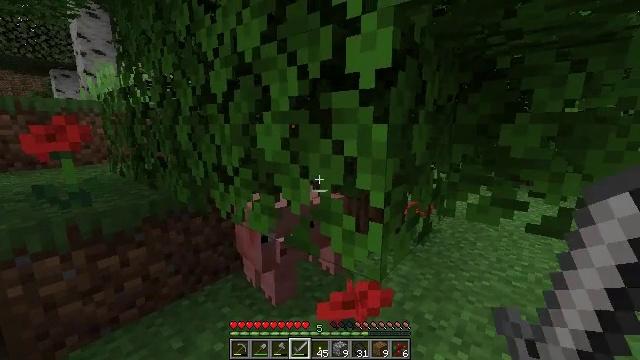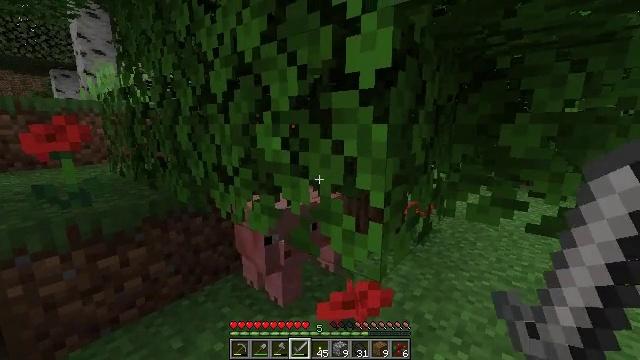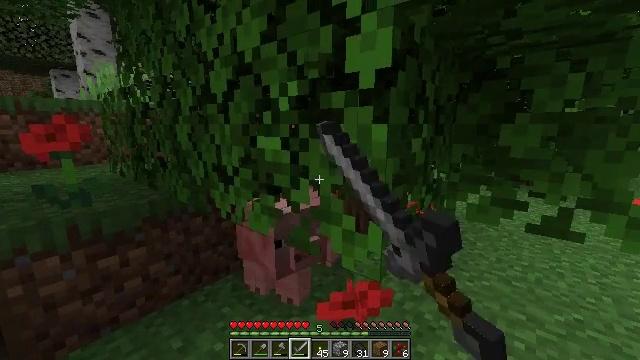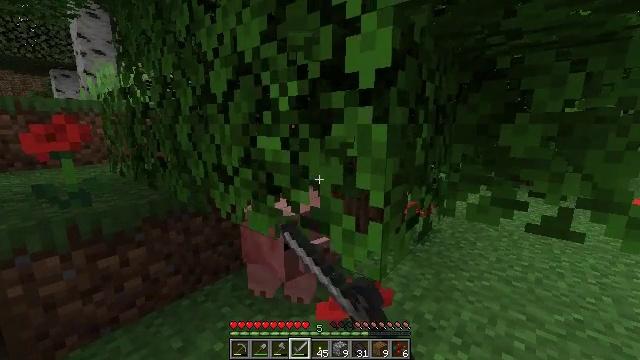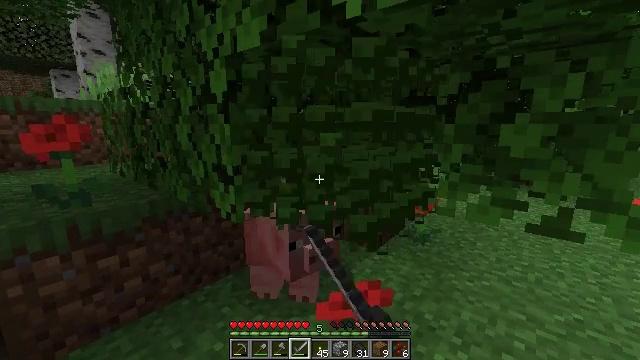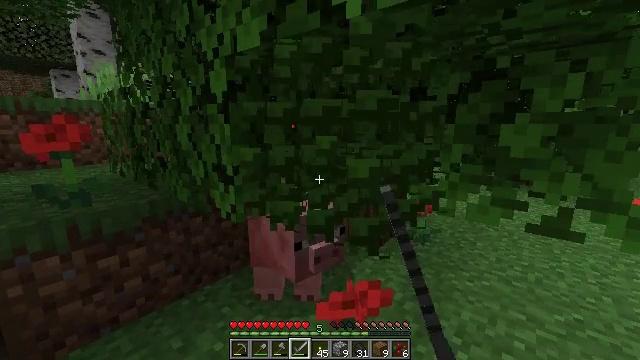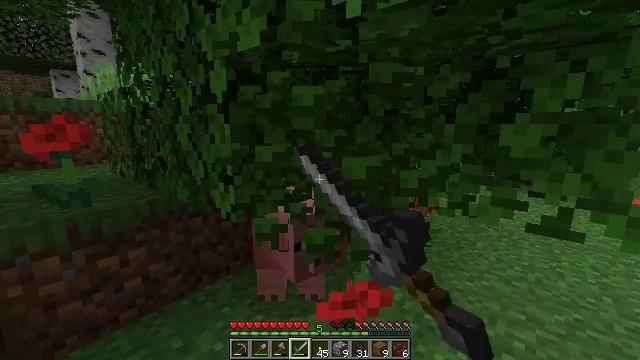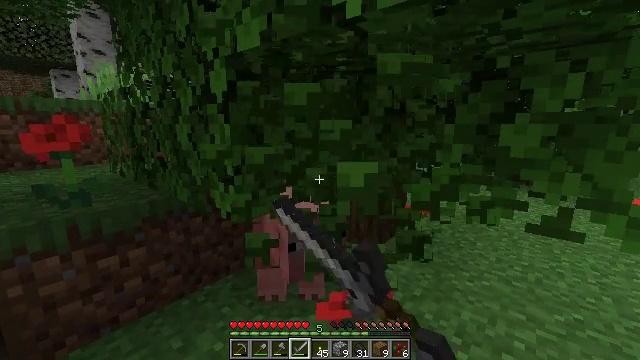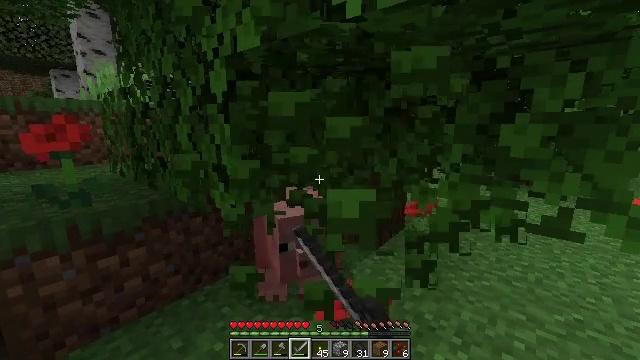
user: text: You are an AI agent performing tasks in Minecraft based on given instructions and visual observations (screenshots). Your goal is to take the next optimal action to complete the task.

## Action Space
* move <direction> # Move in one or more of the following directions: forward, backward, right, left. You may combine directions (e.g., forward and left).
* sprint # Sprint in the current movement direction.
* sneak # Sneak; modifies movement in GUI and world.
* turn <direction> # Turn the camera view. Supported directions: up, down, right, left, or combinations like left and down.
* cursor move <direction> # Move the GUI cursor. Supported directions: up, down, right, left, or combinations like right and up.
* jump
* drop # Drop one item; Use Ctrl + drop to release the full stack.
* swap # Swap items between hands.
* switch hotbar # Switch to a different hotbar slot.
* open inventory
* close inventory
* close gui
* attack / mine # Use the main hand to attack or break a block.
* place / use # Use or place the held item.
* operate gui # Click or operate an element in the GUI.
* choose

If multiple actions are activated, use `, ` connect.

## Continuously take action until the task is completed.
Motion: motion action
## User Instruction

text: Mine oak leaves.
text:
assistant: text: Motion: attack / mine
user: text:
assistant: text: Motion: attack / mine
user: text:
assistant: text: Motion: attack / mine
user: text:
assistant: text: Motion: attack / mine
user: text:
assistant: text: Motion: attack / mine
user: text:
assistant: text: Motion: attack / mine
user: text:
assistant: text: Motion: attack / mine
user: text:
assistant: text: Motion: attack / mine
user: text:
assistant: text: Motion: no_op